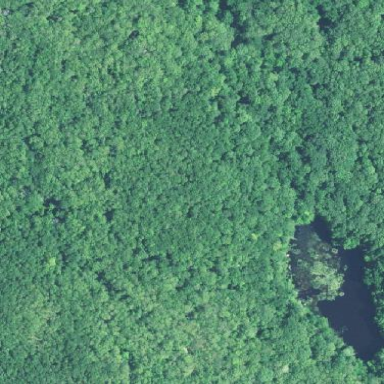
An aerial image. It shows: Nature reserve within woodland area.